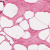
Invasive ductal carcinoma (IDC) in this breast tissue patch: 0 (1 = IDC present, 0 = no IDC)